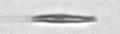
Label: fiber